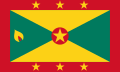
Flag of Grenada